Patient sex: M
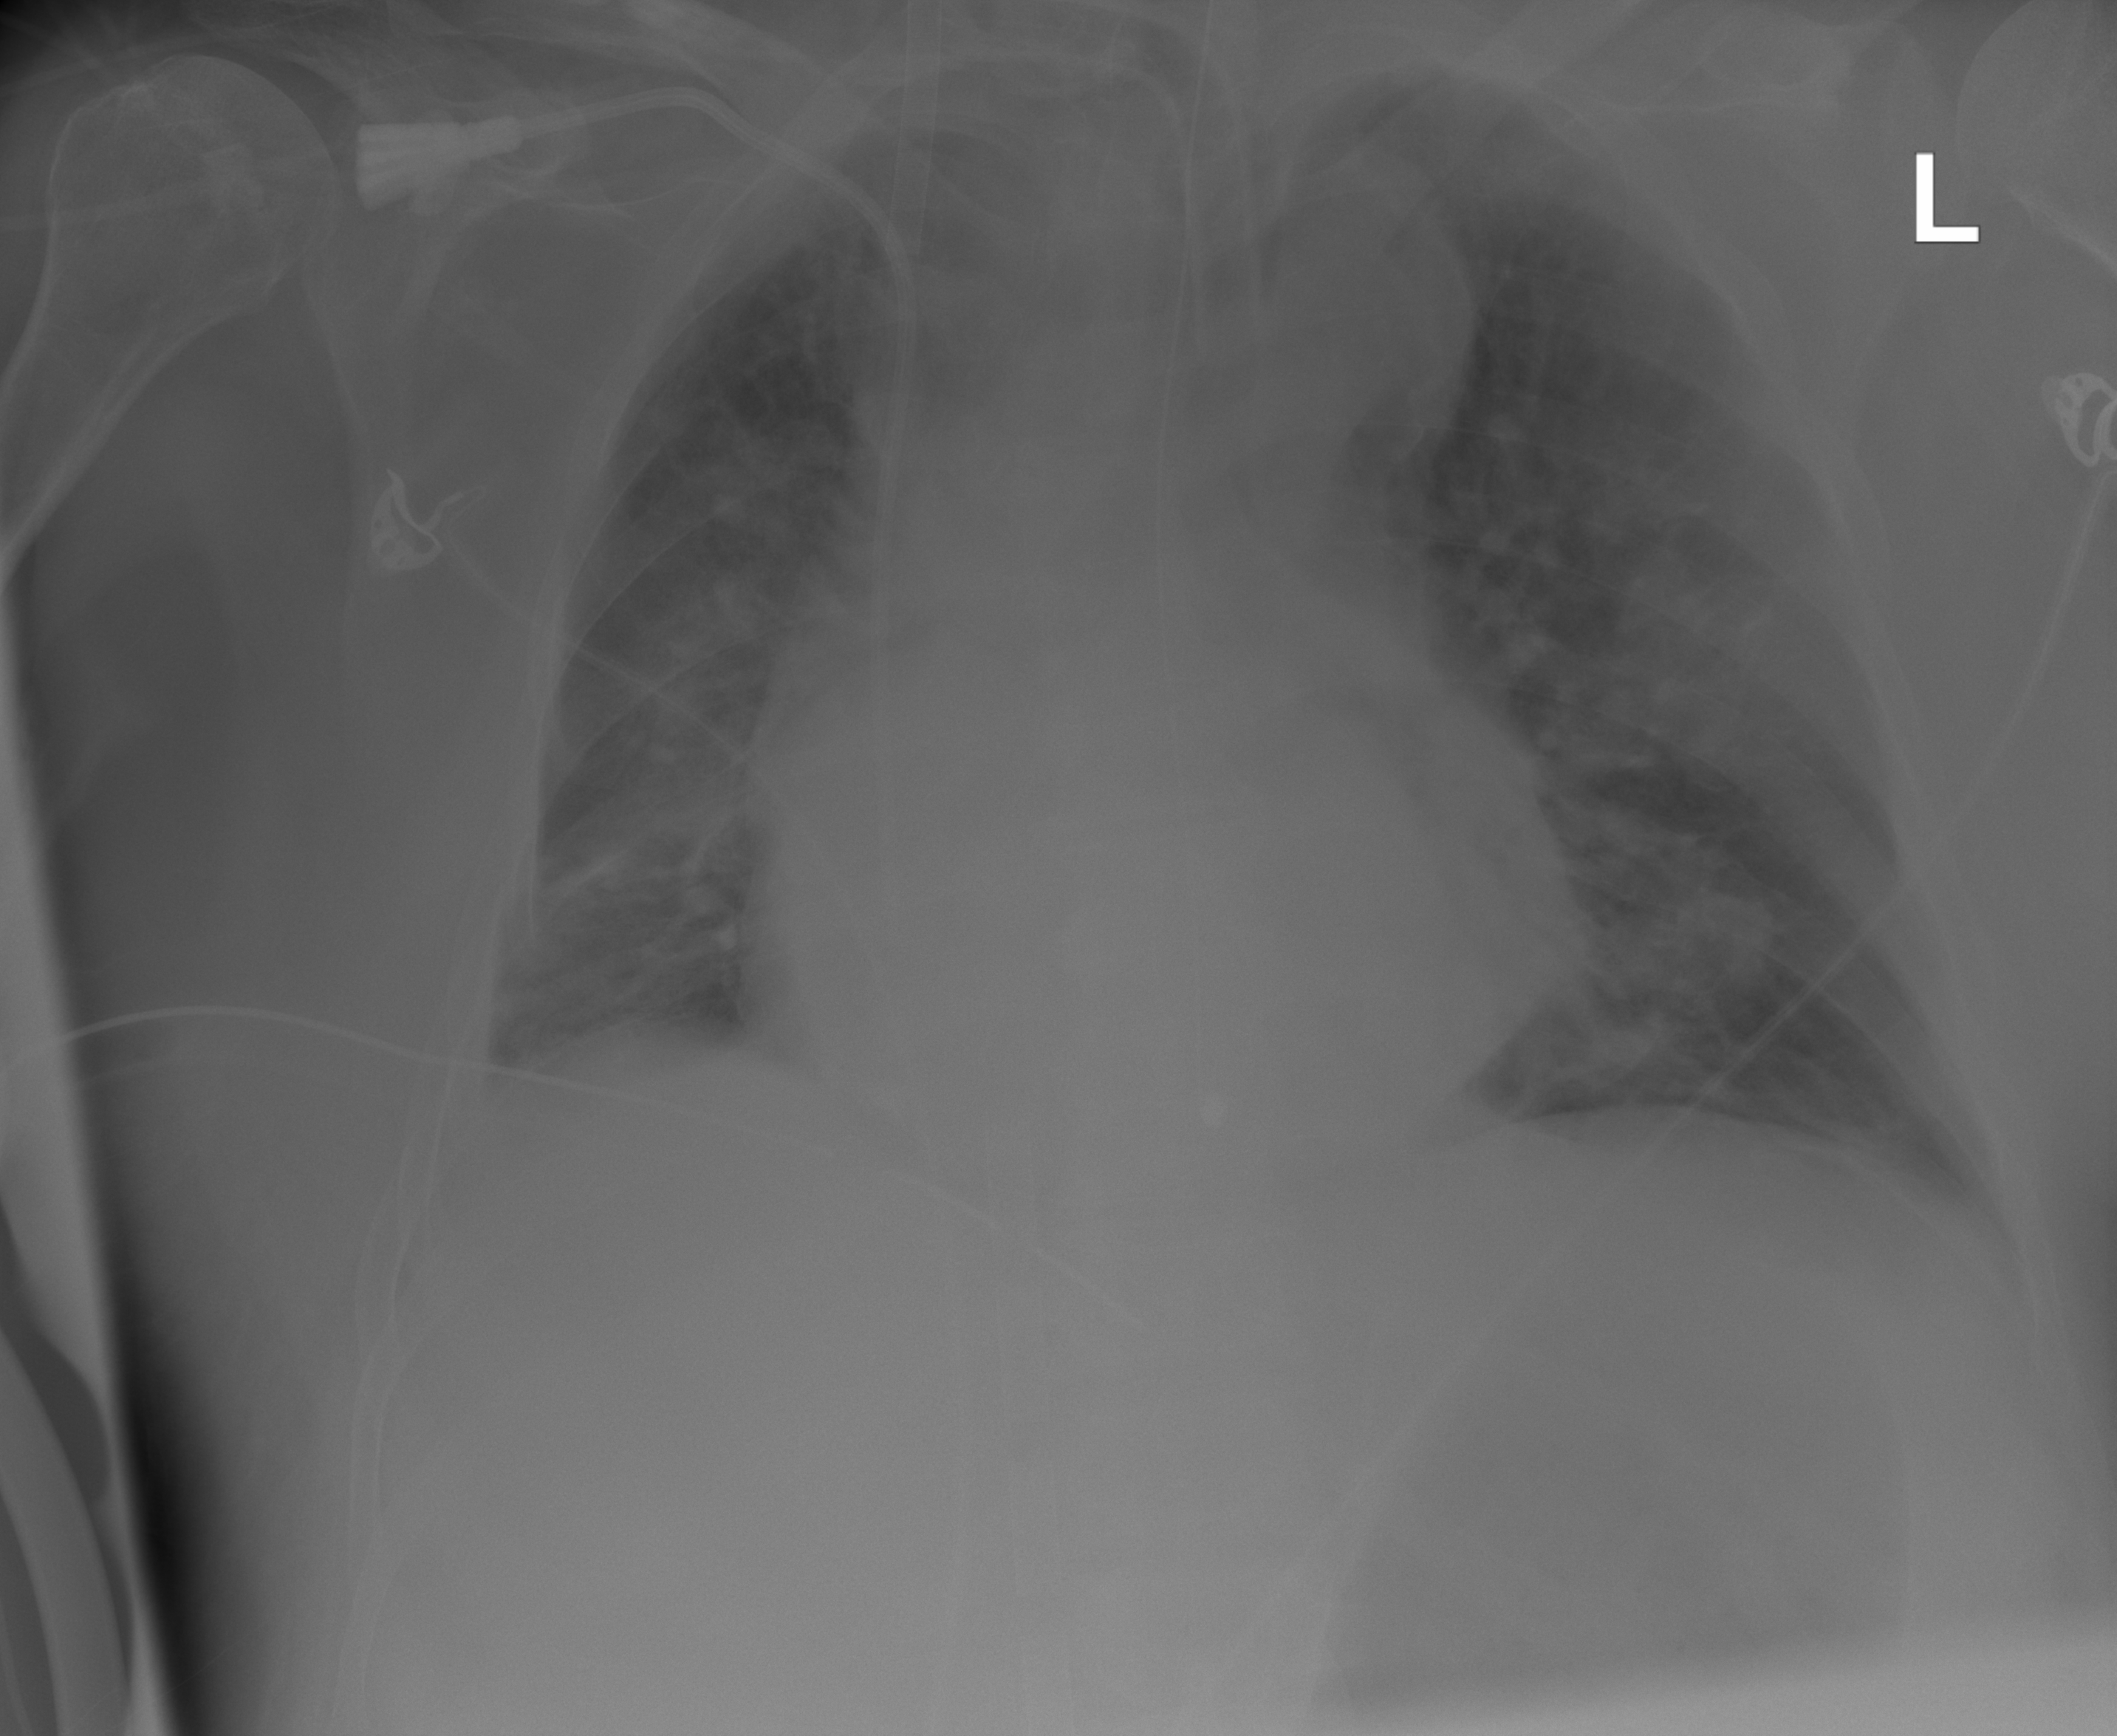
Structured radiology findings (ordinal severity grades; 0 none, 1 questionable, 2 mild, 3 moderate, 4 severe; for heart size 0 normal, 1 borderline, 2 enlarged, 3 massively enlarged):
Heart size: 2
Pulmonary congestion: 3
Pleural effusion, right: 0
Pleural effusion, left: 0
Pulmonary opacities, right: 2
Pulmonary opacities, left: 2
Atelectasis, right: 2
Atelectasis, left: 2